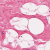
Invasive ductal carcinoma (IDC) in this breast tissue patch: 0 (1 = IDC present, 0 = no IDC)